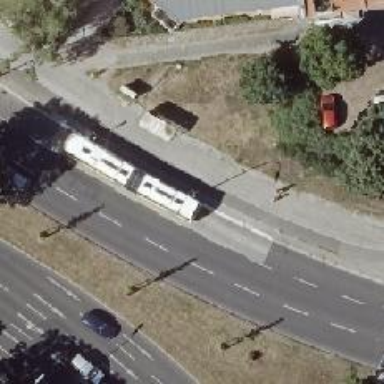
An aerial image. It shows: Platform with shelter for public transport.